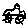
Label: car